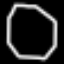
Label: octagon